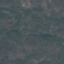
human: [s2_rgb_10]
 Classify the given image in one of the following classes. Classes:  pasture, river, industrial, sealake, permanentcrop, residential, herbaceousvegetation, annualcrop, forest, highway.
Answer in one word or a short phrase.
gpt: HerbaceousVegetation